Aerial crown-view tile of a tropical tree (Barro Colorado Island, Panama), acquired 20250915:
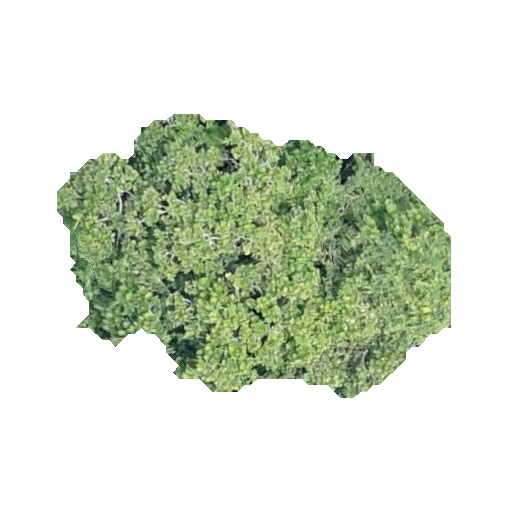
Species: Anacardium excelsum
GBIF accepted scientific name: Anacardium excelsum
Crown area: 115.422 m²